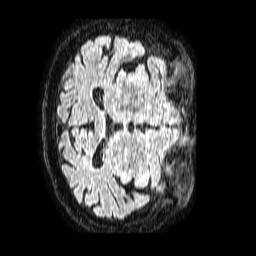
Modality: FLAIR
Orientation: axial
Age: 70
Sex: male
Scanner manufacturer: philips
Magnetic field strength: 1.5 T
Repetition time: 4.8 s
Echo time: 0.3 s